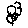
Label: flower